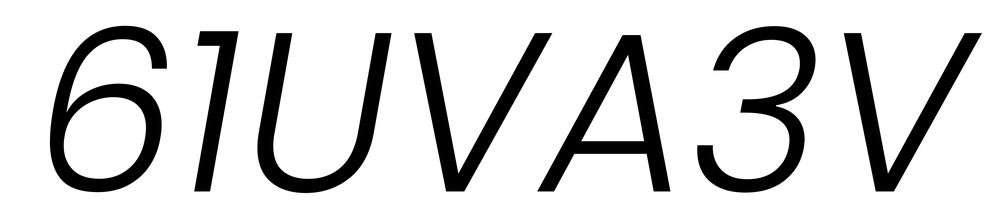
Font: Poppins-LightItalic